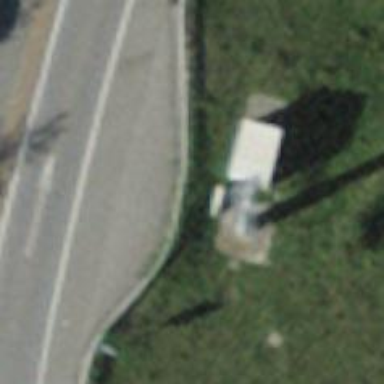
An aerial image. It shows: Man-made mast used for communication purposes.